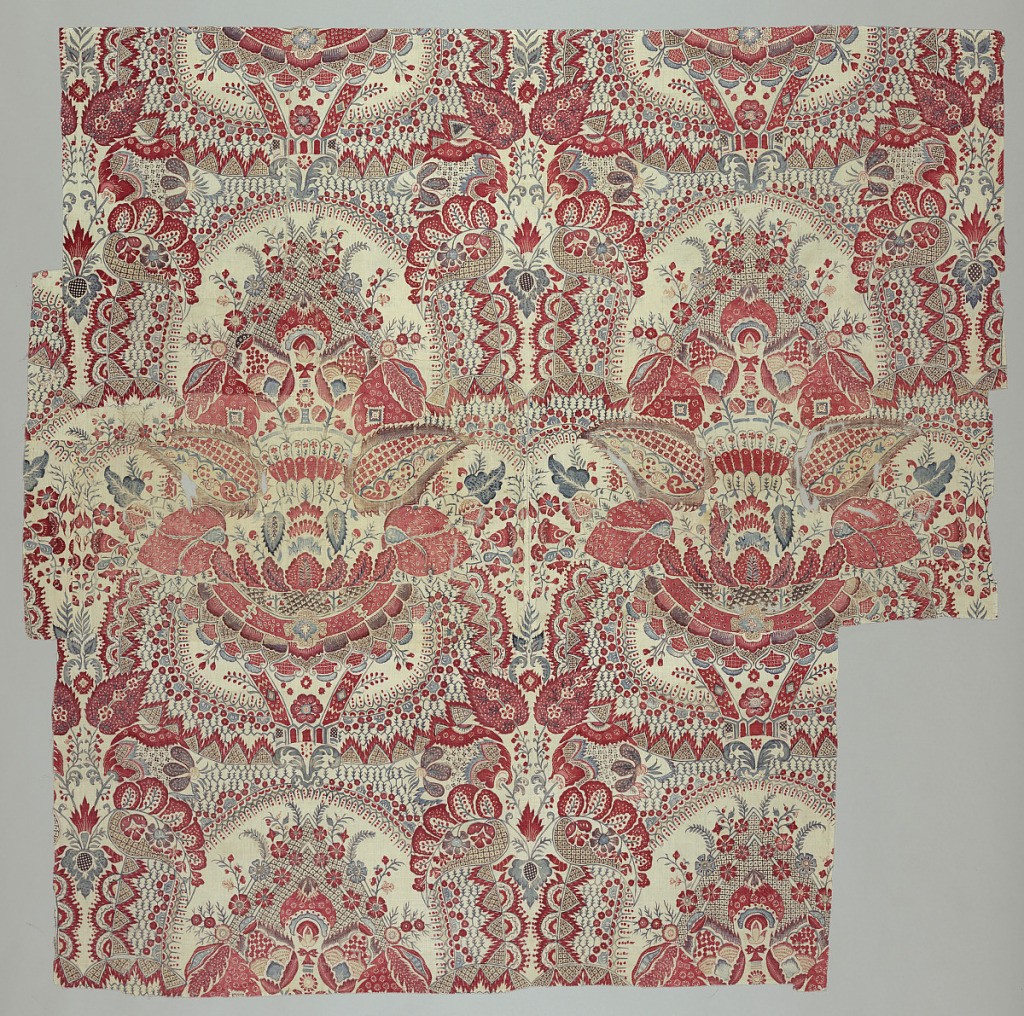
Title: Textile
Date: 1700–1725
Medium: cotton Technique: mordant painted and dyed plain weave (chintz)
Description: Panel of chintz with a large scale, symmetrical arrangement of curving bands forming arcs which frame stylized plant and flower forms; heavy broad leaves cross the arcs, projecting into adjoining design areas. The curved bands and many of the parts of the leaves and other design areas are painted with fillings: dots, minute squares, and triangles in precise arrangements. In the arcs, areas of small scale, hexagonal-sided net suggest the ground of lace, with heavy points at one side and the inner sides of the arcs edged with fine points. The colors are predominantly red, soft green for leaves and centers of stems; yellow, violet, and some blue occur; some overpainting of blue lines on red leaves. Much of the painting of the small fillings is in brown.